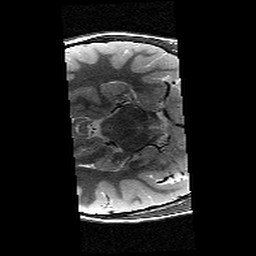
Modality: T2w
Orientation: axial
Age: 13
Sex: female
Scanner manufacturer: siemens
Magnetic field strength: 3 T
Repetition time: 9.23 s
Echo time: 0.067 s